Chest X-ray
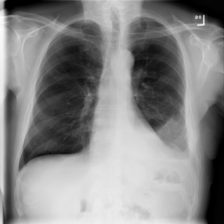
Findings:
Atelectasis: positive
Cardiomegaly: negative
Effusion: positive
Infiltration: negative
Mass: negative
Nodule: negative
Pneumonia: negative
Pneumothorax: negative
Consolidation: negative
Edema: negative
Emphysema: negative
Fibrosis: negative
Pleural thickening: negative
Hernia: negative